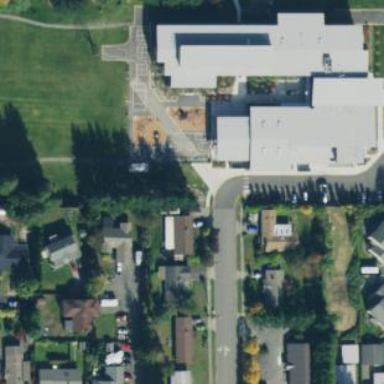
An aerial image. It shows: School building.